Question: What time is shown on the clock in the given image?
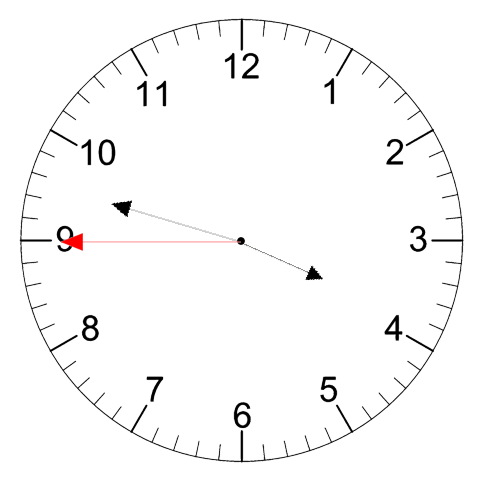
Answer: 03:47:45